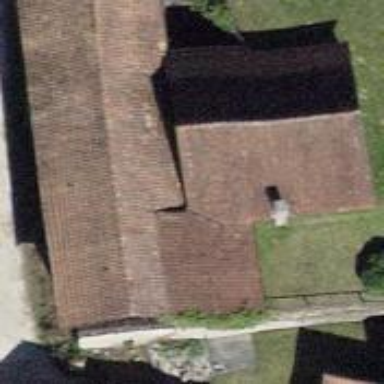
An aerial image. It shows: Building with tiled roof.